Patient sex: F
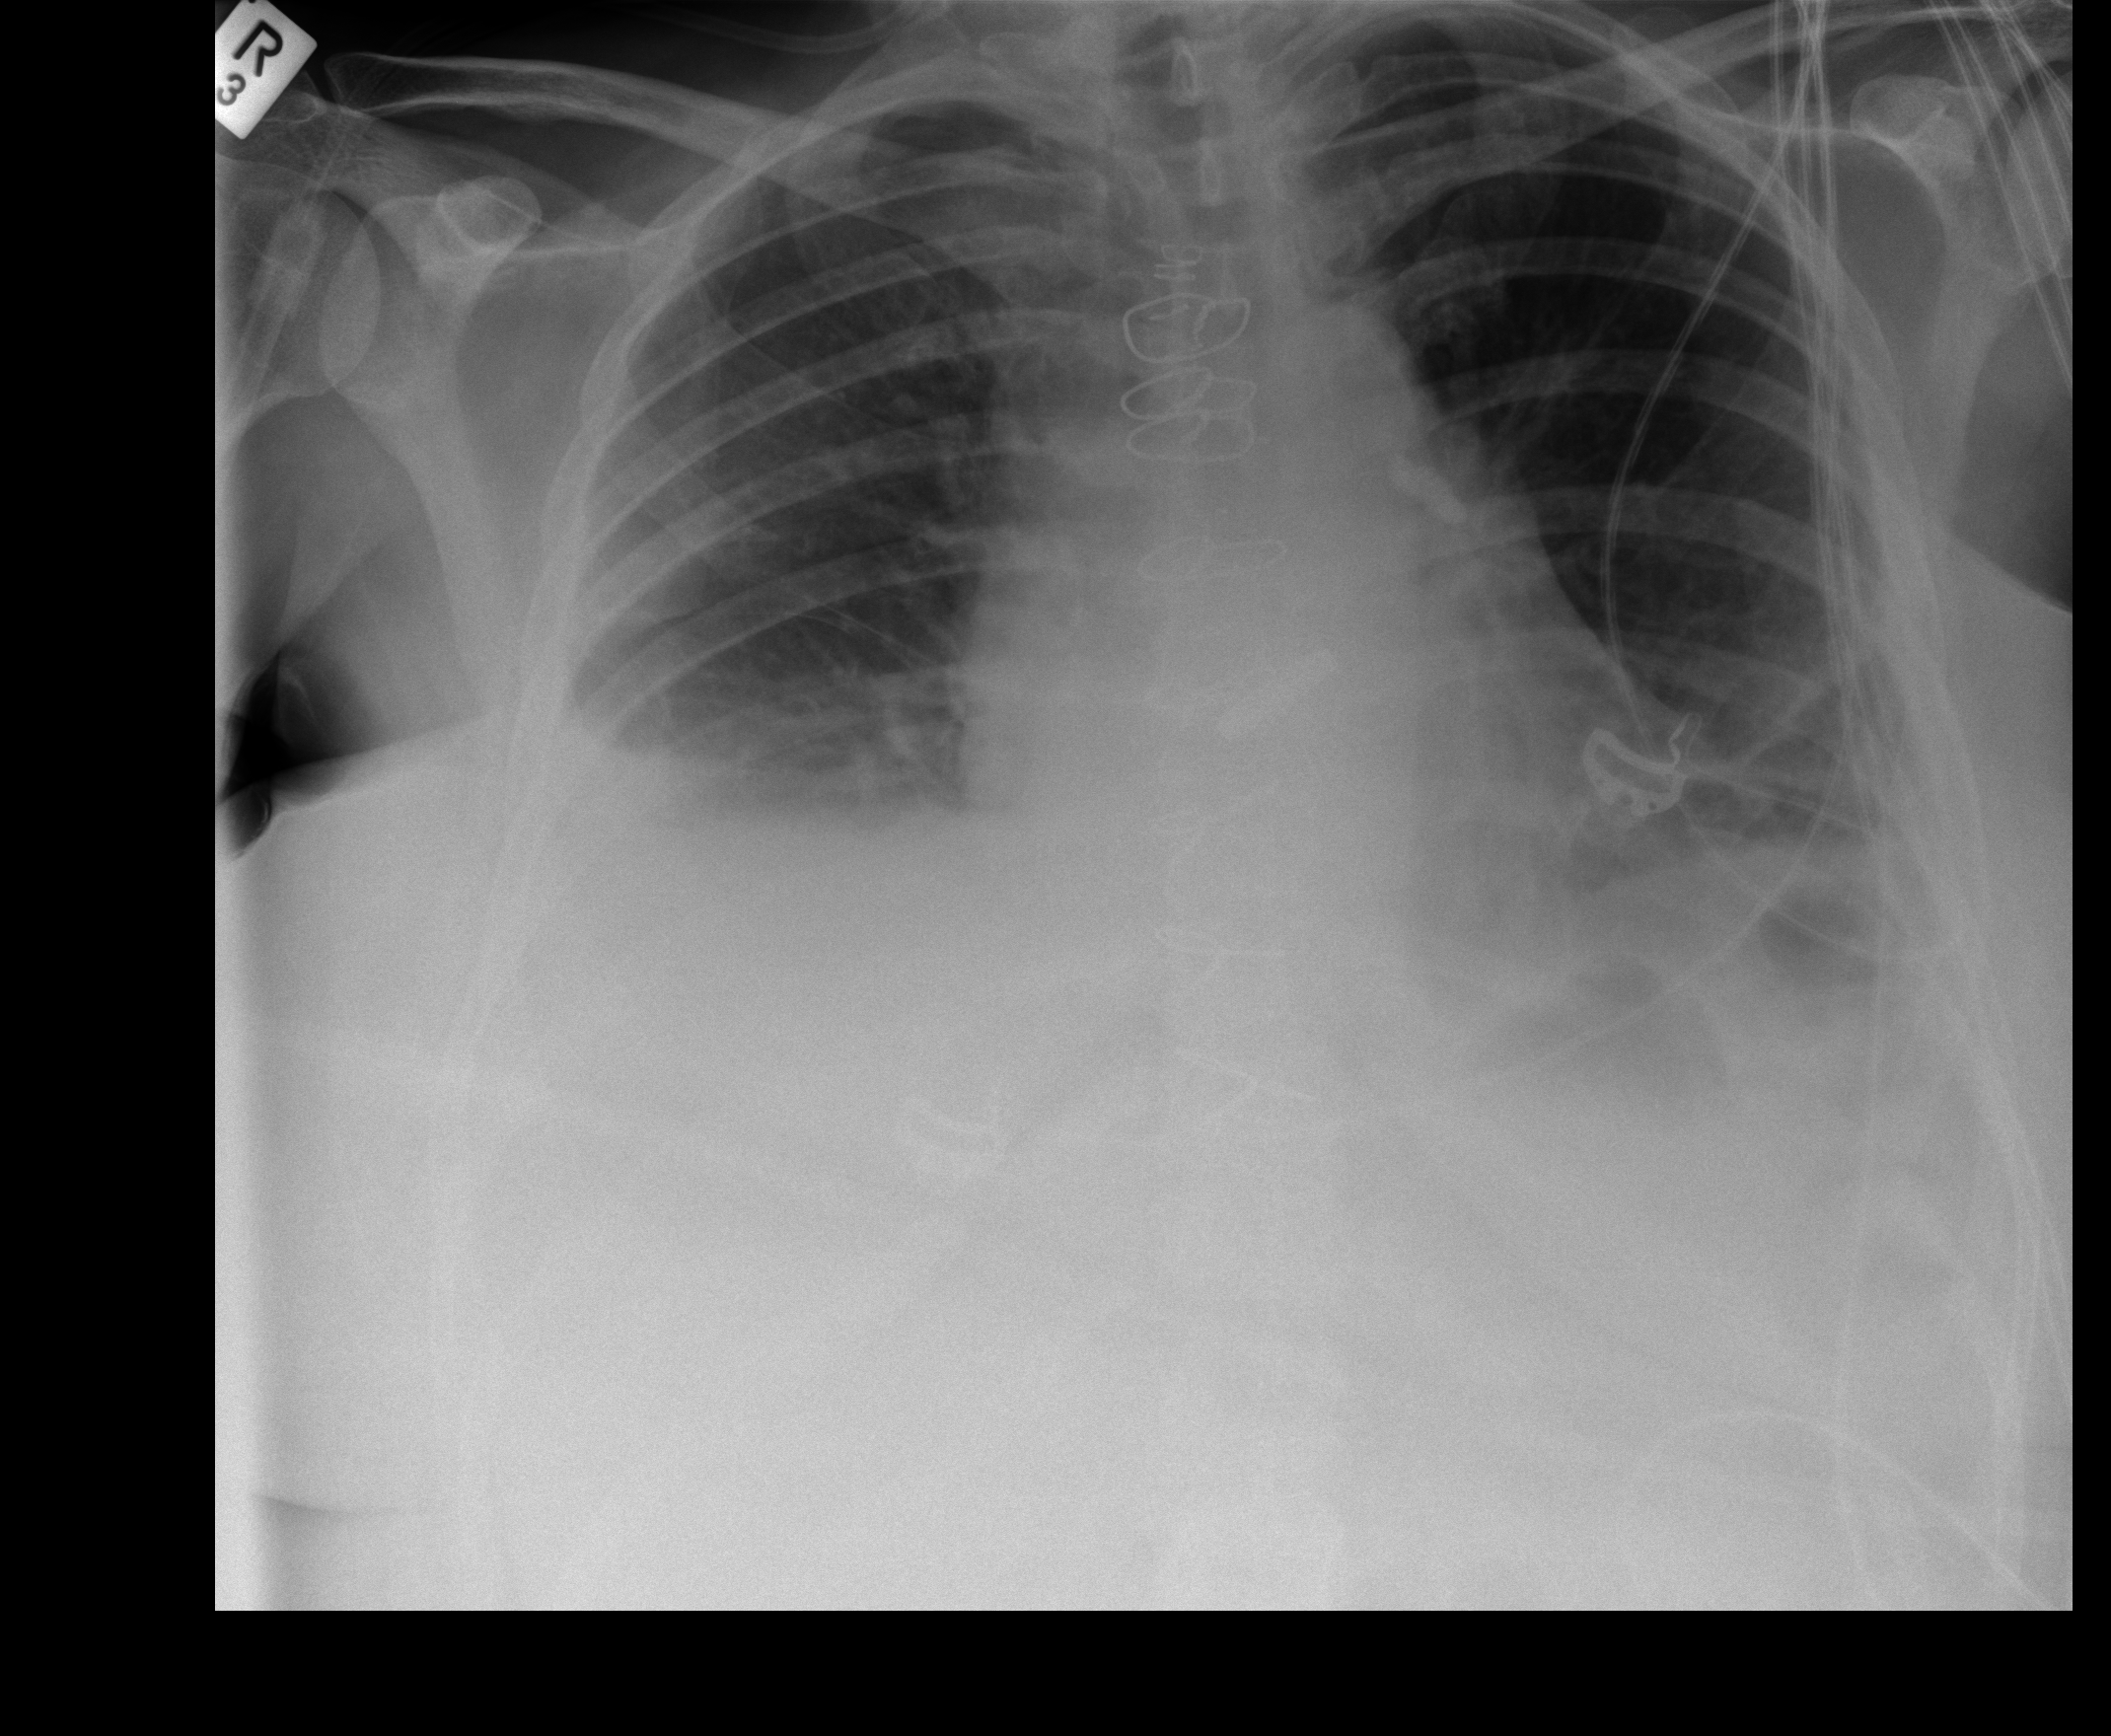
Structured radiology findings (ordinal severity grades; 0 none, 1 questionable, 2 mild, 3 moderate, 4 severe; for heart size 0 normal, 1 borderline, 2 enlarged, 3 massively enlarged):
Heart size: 2
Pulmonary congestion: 0
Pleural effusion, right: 2
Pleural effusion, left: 1
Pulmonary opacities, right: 0
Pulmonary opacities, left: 0
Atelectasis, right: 2
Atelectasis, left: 2